Question: The background color of the selected item in an uneditable JComboBox is a sort of blue:

Is there any way to make this a different color, such as white, for example?
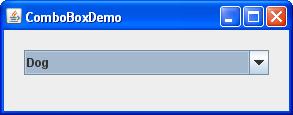
Answer: This should work
'''
jComboBox1.setRenderer(new DefaultListCellRenderer() {
@Override
public void paint(Graphics g) {
setBackground(Color.WHITE);
setForeground(Color.BLACK);
super.paint(g);
}
});
'''